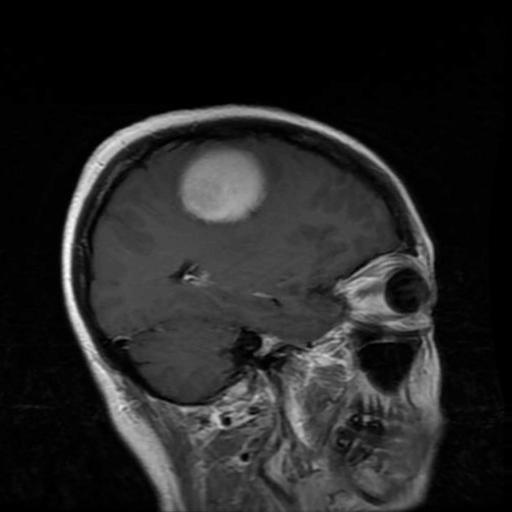
Label: meningioma